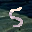
Label: 5